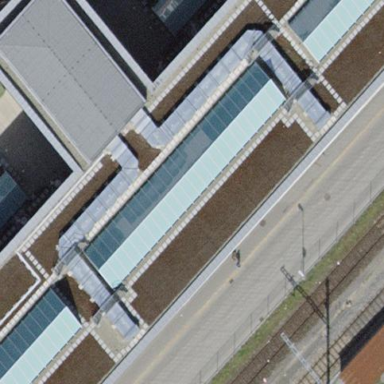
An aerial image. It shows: Part of college building.